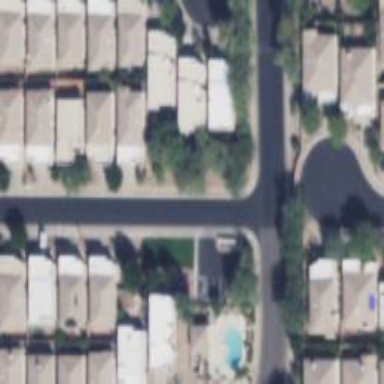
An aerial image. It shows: Residential road.